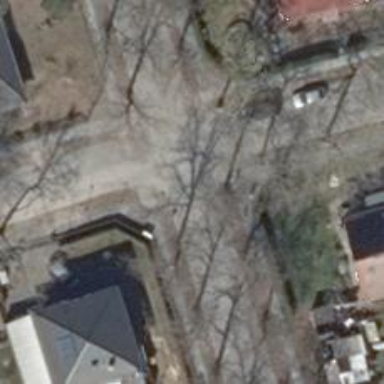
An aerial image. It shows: Compacted sidewalk.